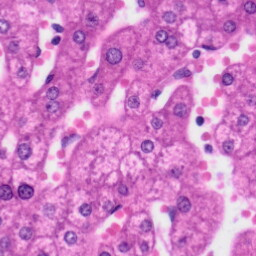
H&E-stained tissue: Liver